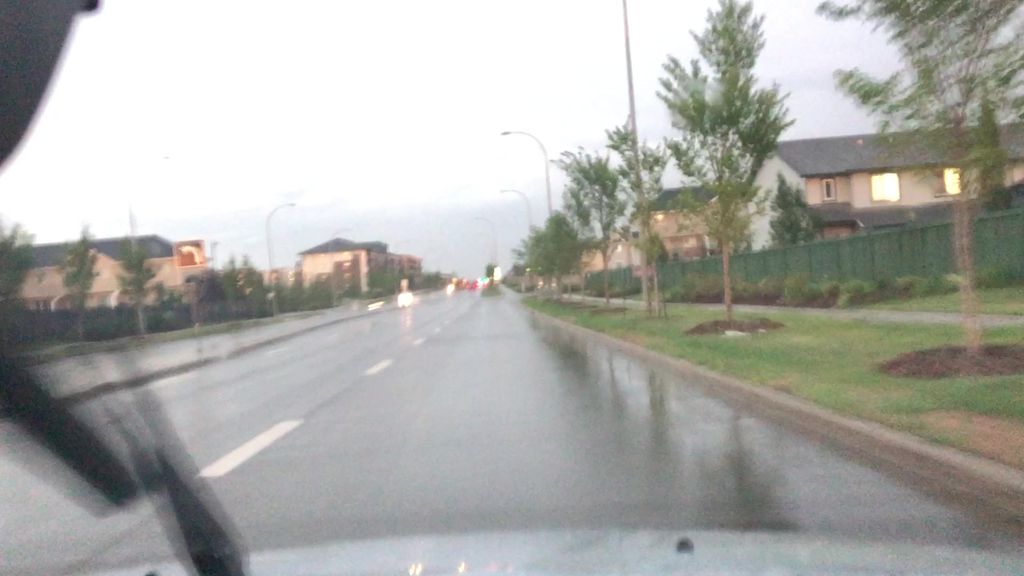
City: edmonton